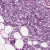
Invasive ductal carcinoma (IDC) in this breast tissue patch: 1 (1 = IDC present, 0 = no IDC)